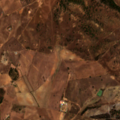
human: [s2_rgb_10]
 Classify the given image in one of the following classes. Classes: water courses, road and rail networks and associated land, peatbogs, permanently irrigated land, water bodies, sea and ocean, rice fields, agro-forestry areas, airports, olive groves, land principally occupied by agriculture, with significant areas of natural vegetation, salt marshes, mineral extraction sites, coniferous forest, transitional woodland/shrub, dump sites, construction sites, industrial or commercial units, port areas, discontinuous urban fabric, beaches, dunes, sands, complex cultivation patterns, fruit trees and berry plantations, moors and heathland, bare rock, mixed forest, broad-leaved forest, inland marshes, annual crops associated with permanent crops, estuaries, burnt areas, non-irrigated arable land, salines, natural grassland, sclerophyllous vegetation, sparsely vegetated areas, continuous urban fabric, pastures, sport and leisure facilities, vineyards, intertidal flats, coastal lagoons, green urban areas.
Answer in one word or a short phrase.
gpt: non-irrigated arable land, transitional woodland/shrub